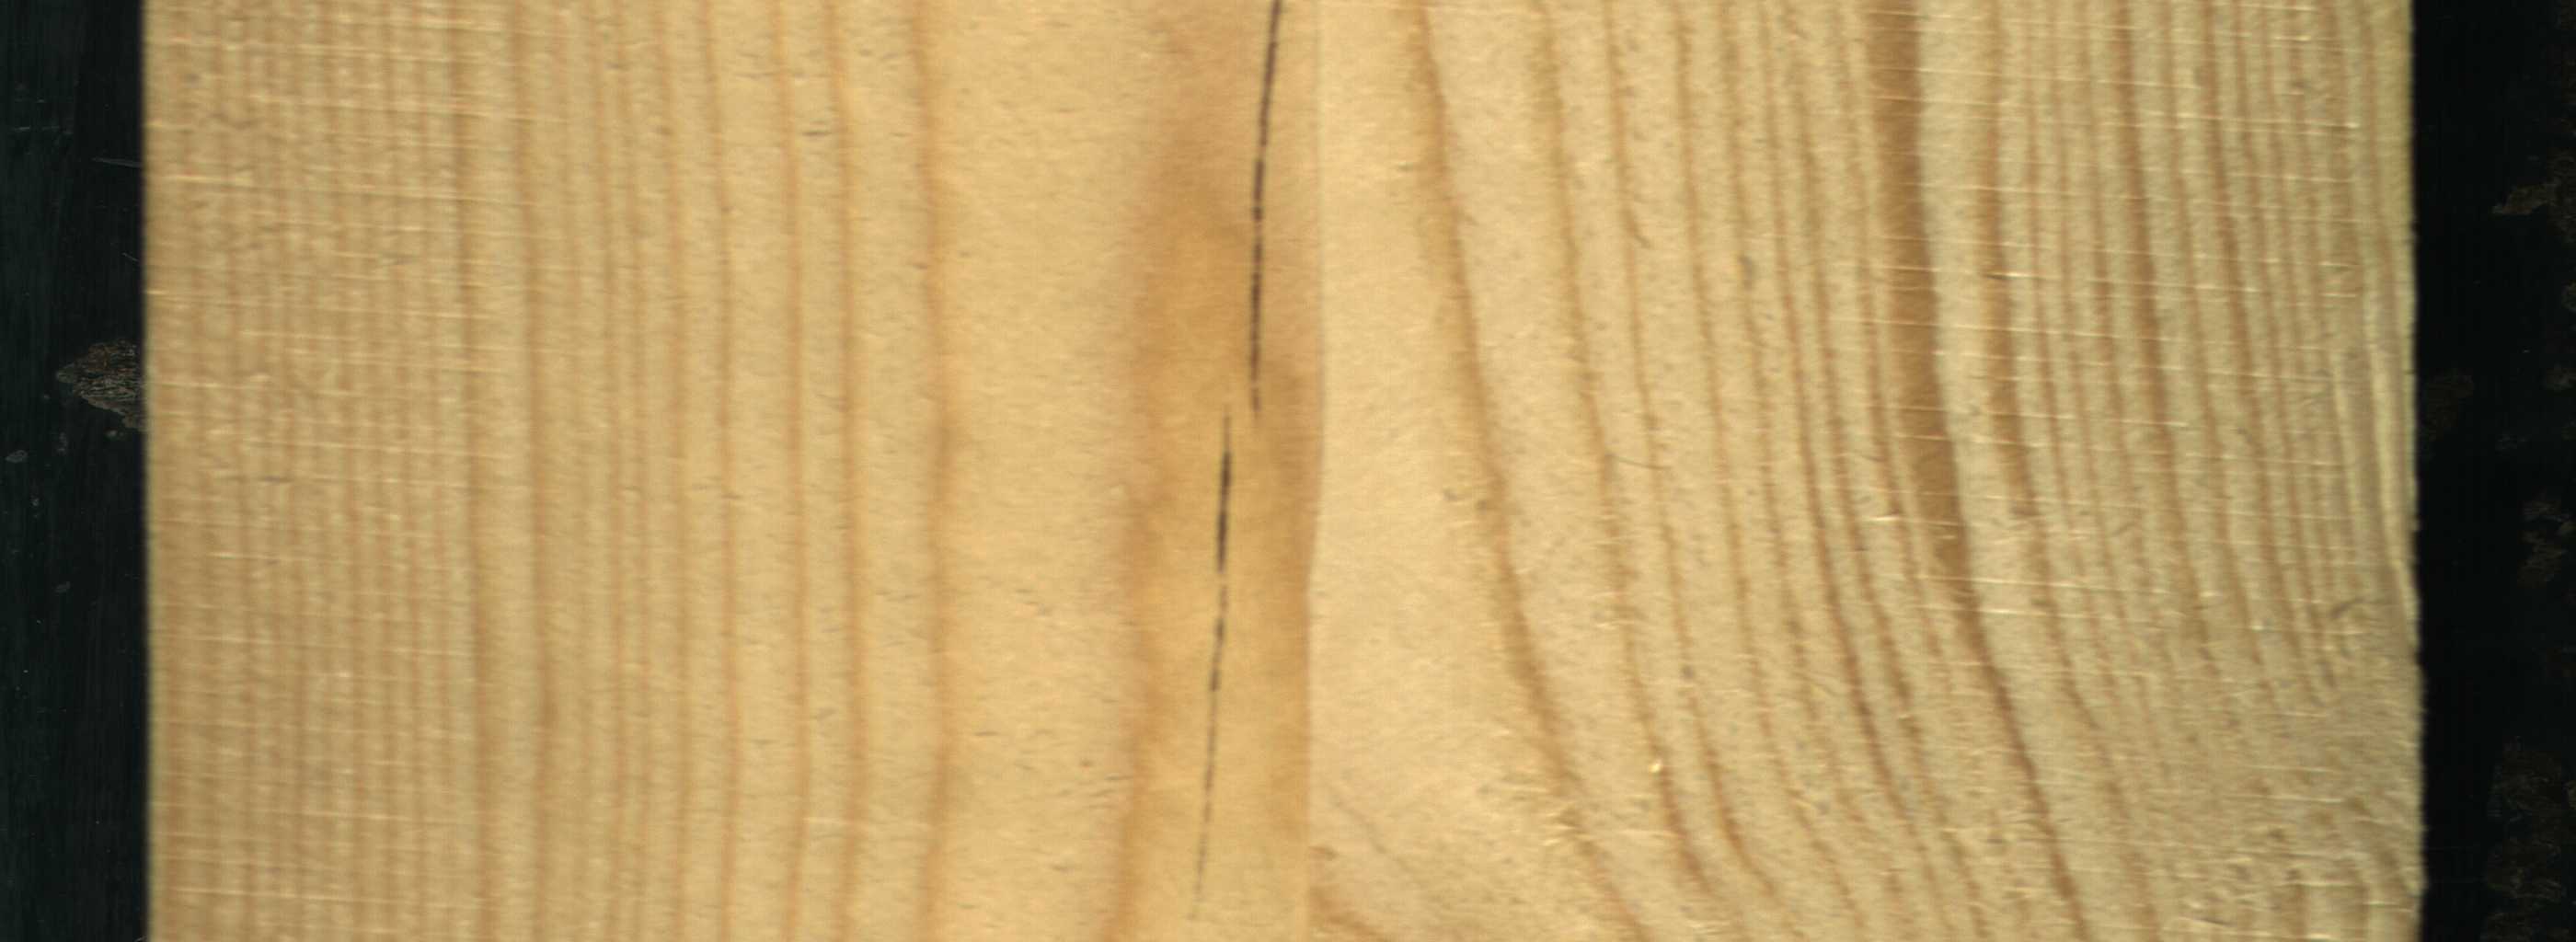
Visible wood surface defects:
Quartzity
Crack
Crack